Field crop: maize
Growth stage: 2
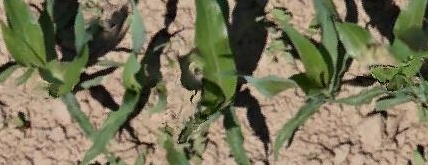
Species: maize